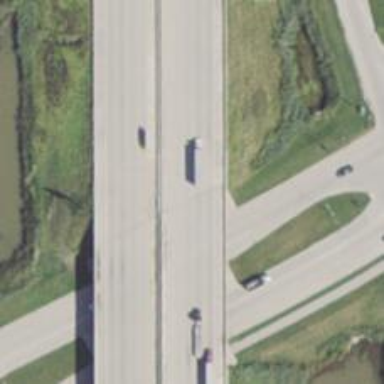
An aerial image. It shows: Viaduct bridge over motorway.